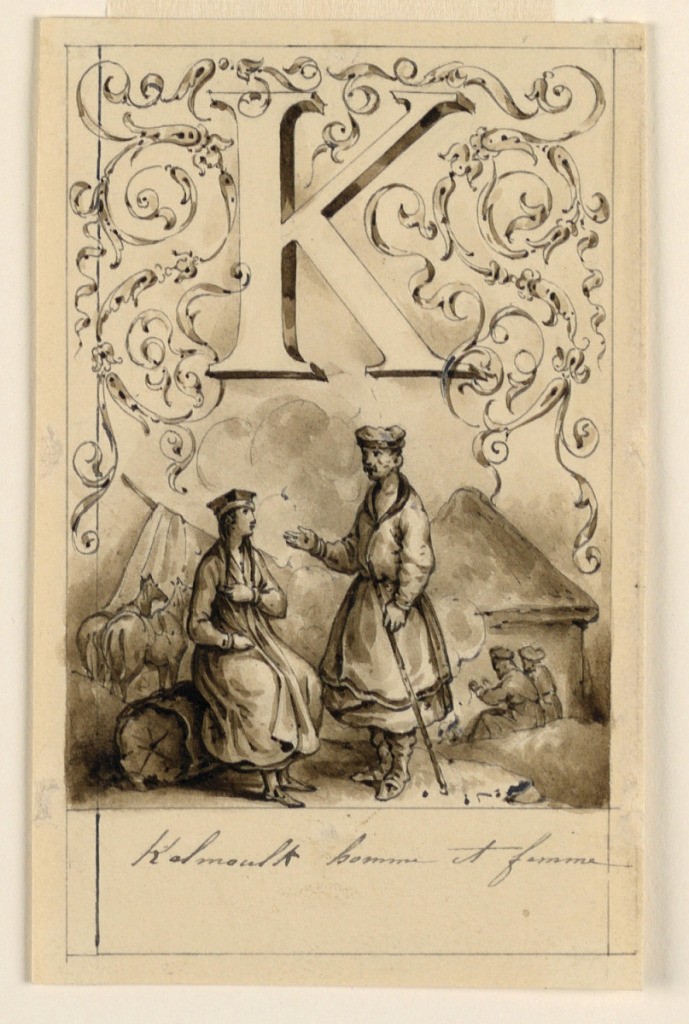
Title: Design for the Letter K of a Pictoral Alphabet: Kalmucks
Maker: Victor Vincent Adam, French, 1801 – 1866
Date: ca. 1830
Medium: Graphite, pen and bistre ink, brush and ink wash, with white heightening on cream paper
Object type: Drawing
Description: Letter above, flanked by intertwining rinceau. A Kalmuck couple in conversation. Two men seated by a fire, with a hut and horse in the background. The framing at the left had originally been drawn too much to the right.